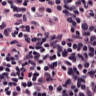
Metastatic tissue present: no